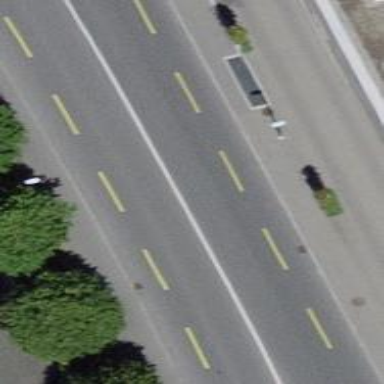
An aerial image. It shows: Tertiary road with asphalt surface including cycle lane.